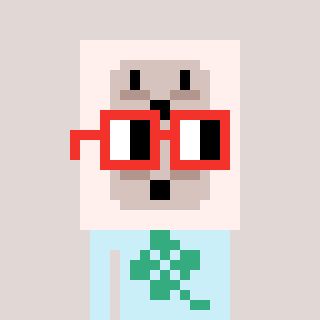
a pixel art character with square red glasses, a outlet-shaped head and a cold-colored body on a warm background